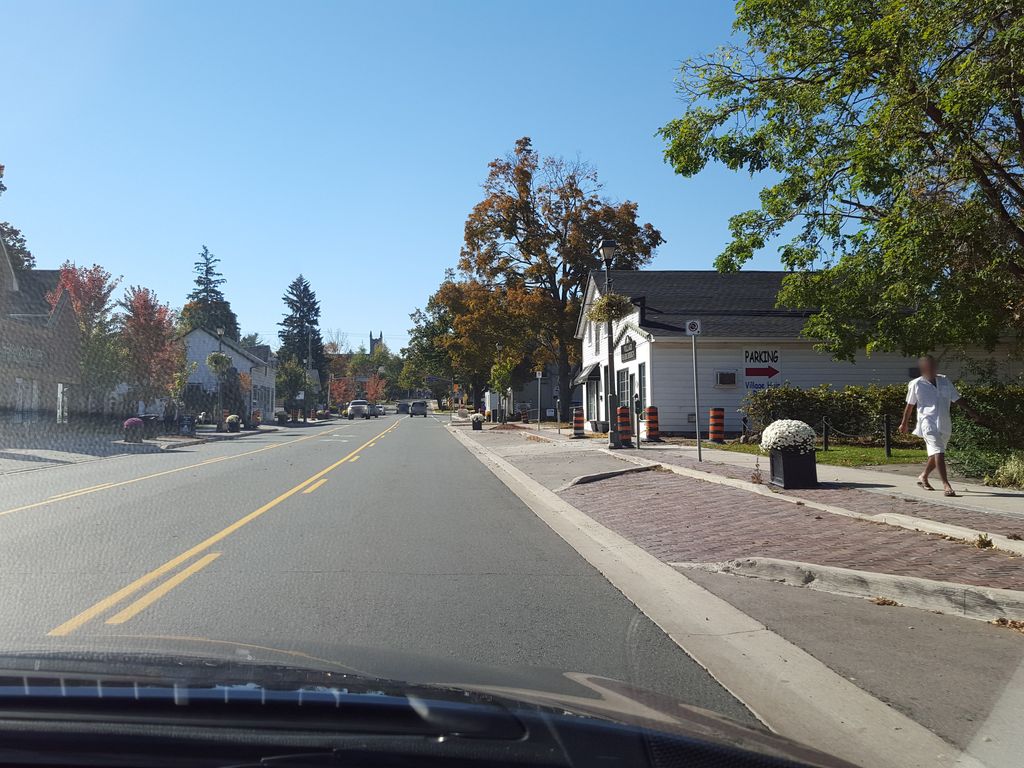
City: hamilton